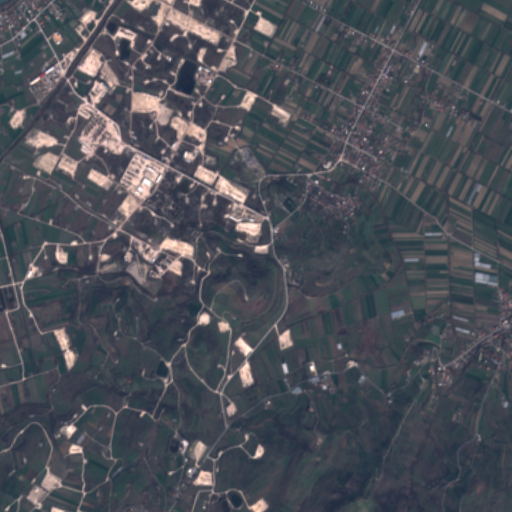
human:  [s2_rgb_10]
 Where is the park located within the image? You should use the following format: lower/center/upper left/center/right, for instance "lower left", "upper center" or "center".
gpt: The park is located in the center right of the image.
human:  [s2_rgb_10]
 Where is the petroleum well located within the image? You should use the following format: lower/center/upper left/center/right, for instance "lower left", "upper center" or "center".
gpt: The petroleum well is located in the lower center of the image.
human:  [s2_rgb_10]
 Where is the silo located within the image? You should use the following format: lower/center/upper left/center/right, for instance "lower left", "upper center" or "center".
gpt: The silo is located in the upper left of the image.
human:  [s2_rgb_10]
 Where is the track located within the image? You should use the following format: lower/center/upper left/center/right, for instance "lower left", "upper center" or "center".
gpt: There is no track in the image.